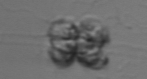
Label: Leptocylindrus_mediterraneus